Interaction volume radius: 10 \u00c5
Interaction volume height: 30 \u00c5
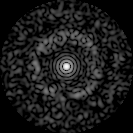
Disorder parameter: 0.8332